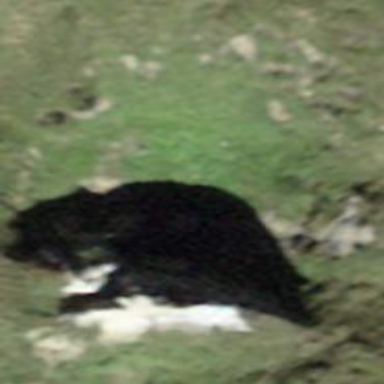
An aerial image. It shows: Sinkhole in the natural landscape.